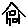
Label: house